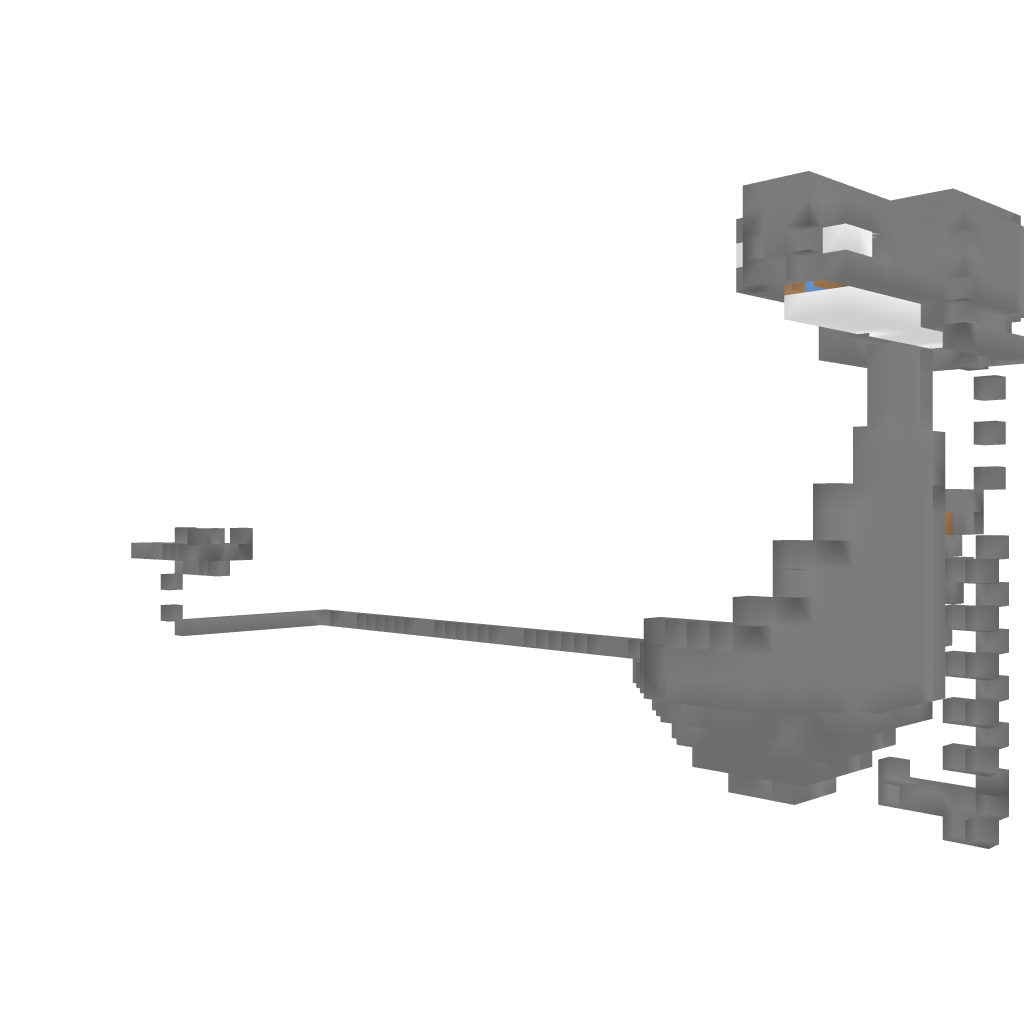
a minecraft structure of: TNT Mob Trap-Death Bowl bad low quality